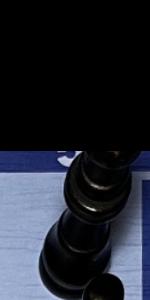
Label: King_Black